Field crop: tomato
Growth stage: 1
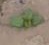
Species: solanum